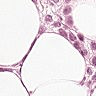
Metastatic tissue present: yes